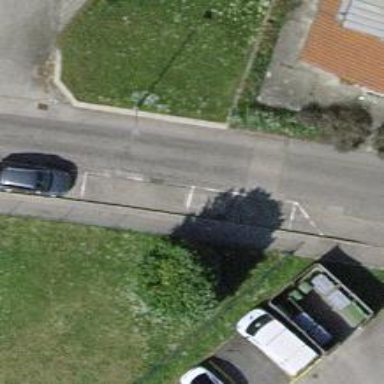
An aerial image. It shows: Parking area with asphalt surface.